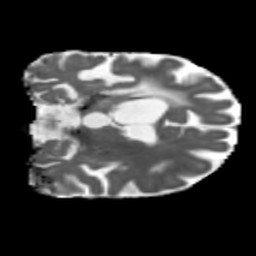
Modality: MD
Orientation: coronal
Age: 63
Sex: female
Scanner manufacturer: siemens
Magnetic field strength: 3 T
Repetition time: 5.47 s
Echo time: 0.0854 s